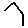
Label: hexagon